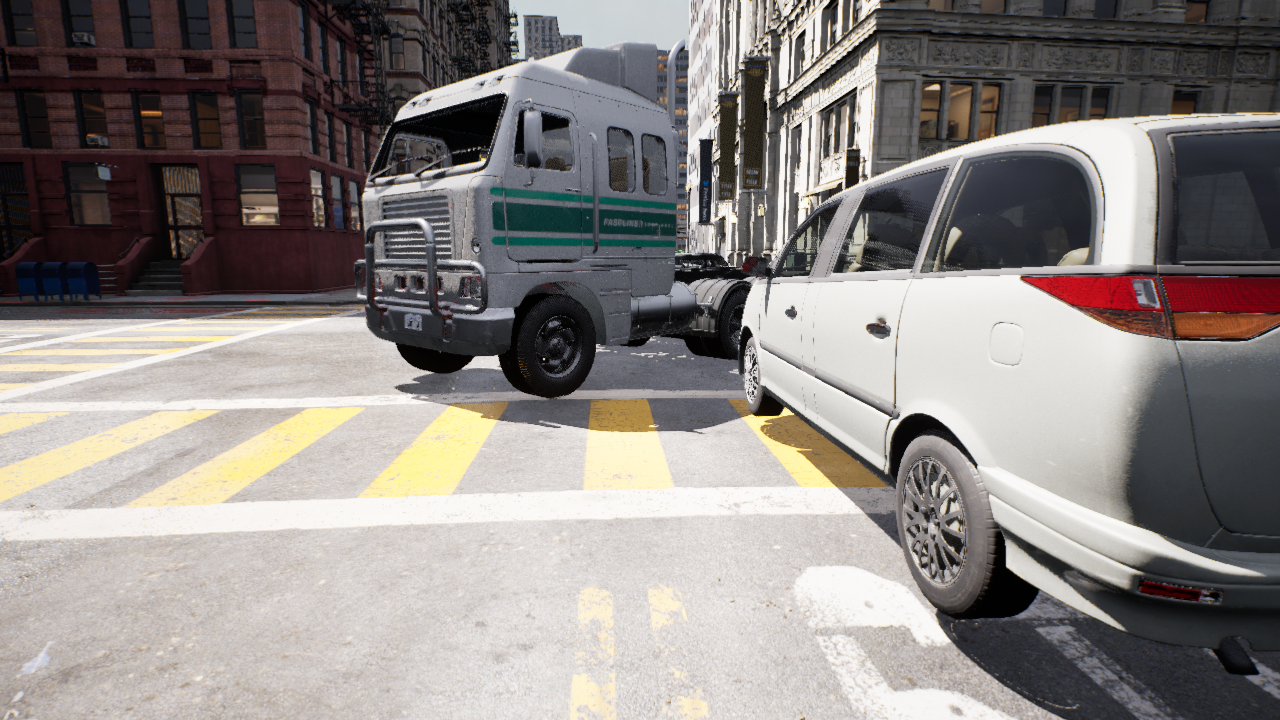
Venue: residential
Lighting: clear day
Vehicle rig: minivan